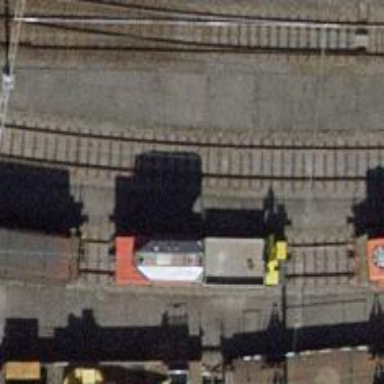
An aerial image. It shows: Railway yard with single rail track. The electrified track has contact line for power supply.